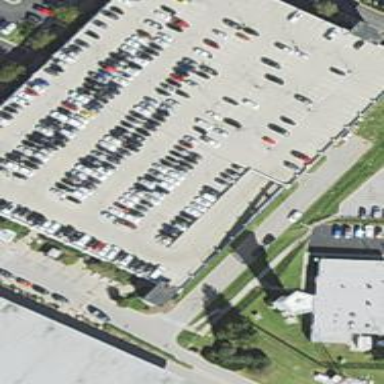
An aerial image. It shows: Multi-storey parking building with concrete surface.